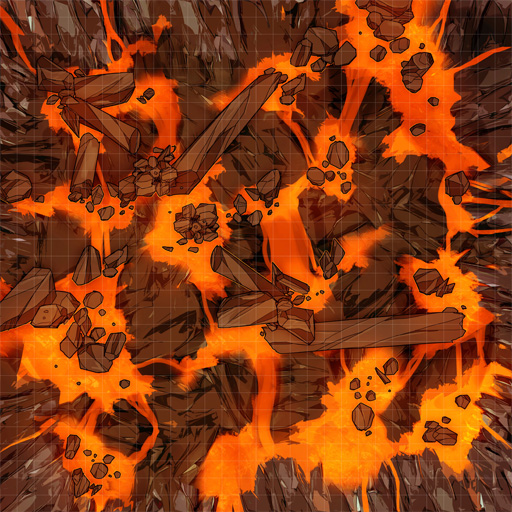
A D&D Grid Map lava chaos rocks (Volcanic Escape Map)